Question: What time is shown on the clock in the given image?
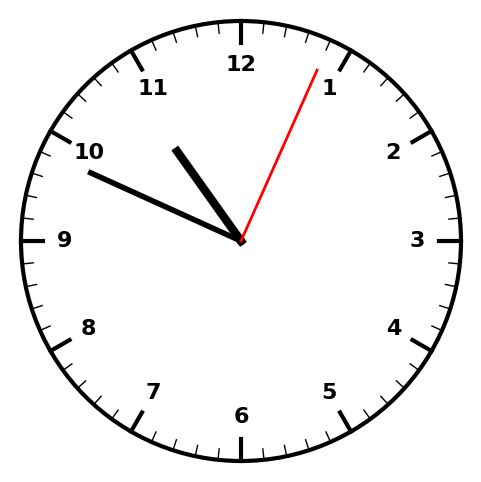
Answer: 10:49:04